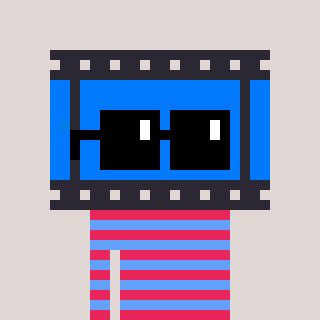
a pixel art character with square black sunglasses, a film strip-shaped head and a blue-colored body on a warm background